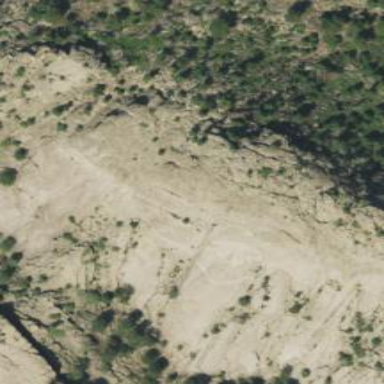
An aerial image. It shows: Crag for climbing.